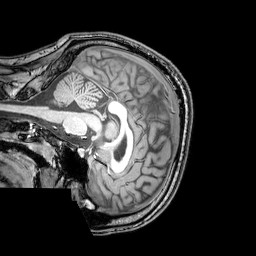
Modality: T1w
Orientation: sagittal
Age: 25
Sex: male
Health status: healthy
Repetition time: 0.081 s
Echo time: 0.037 s